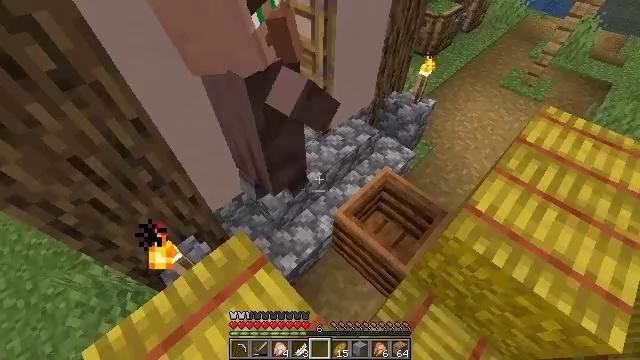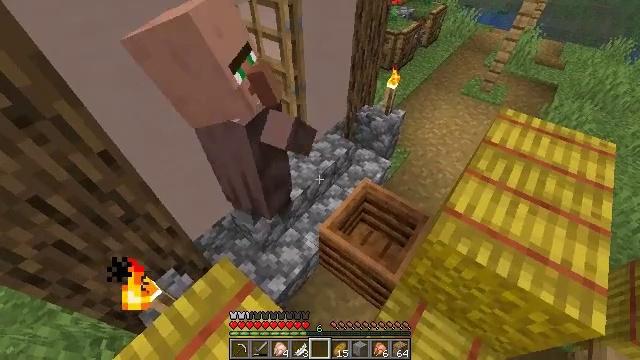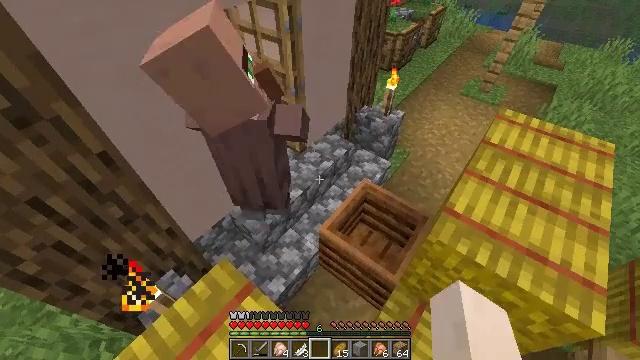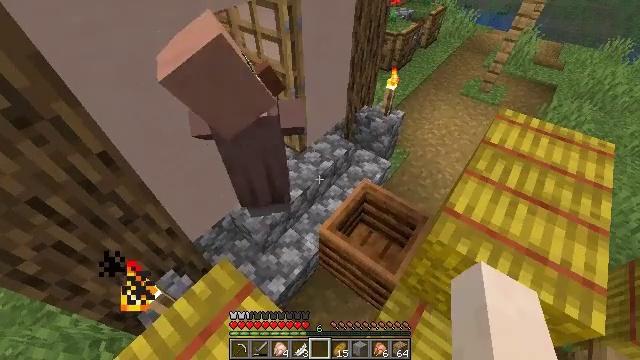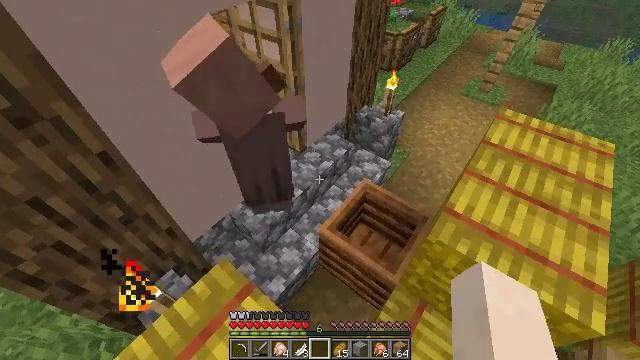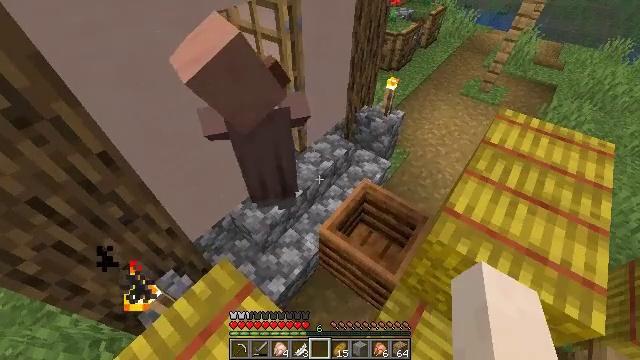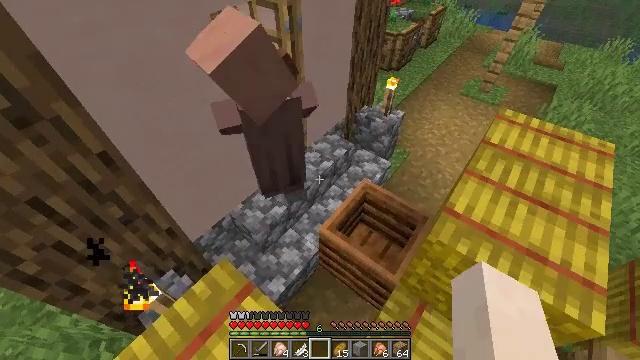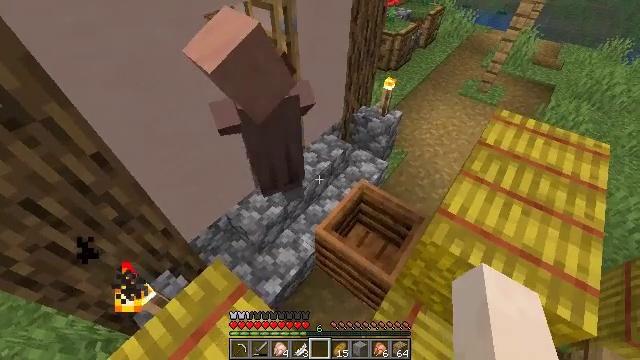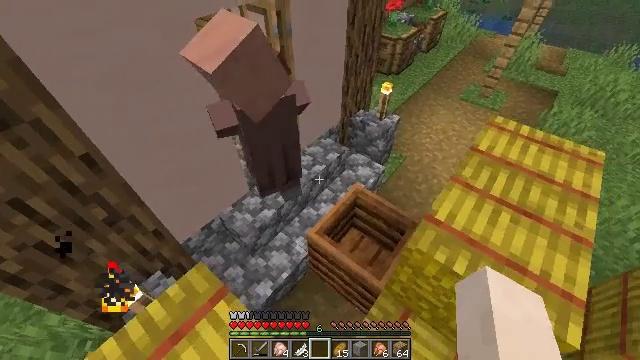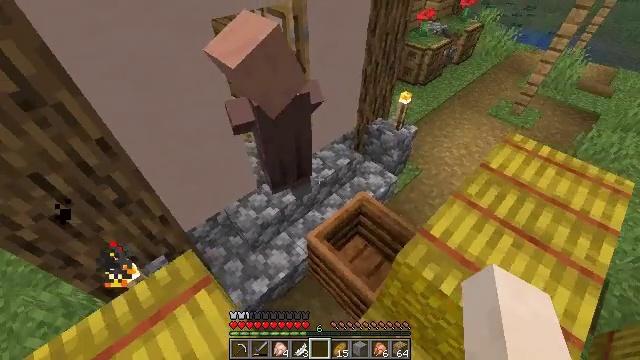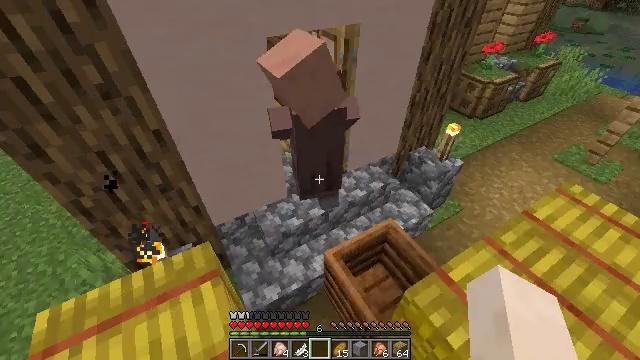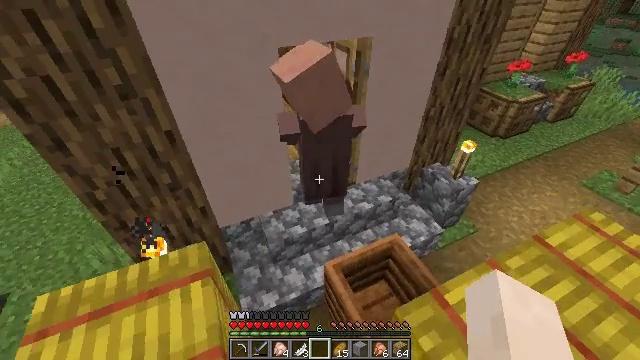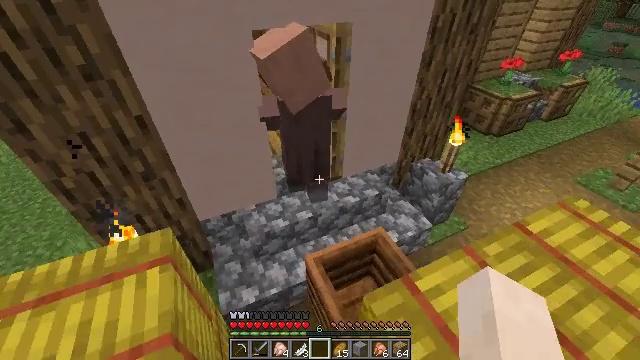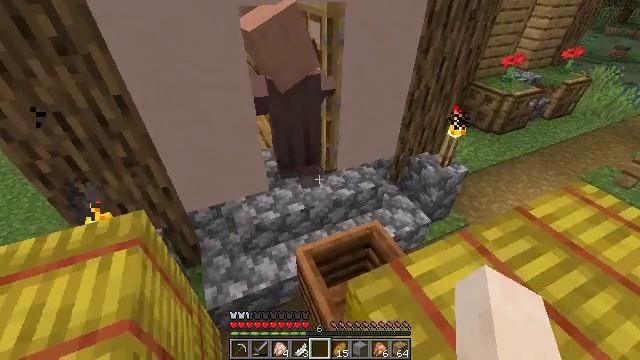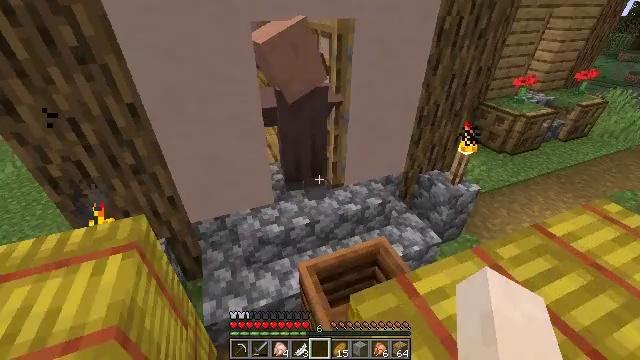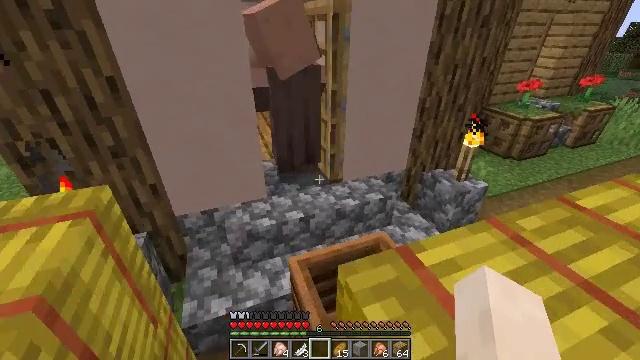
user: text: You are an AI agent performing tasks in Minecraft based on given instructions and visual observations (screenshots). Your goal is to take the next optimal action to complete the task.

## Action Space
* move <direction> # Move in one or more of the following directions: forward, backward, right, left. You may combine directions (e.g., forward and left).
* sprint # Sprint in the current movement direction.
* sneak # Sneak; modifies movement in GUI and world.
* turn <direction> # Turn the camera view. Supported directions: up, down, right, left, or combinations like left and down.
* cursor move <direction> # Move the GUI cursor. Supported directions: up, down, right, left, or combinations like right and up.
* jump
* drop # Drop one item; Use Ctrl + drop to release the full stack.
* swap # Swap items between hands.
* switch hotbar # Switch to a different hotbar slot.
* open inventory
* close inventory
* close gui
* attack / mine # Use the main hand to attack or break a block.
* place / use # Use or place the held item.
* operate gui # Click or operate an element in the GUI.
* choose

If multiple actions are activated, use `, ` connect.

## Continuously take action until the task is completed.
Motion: motion action
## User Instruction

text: Collect the brewing stand for reuse.
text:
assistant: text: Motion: turn right and up
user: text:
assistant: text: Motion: no_op
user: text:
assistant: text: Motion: no_op
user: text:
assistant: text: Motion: no_op
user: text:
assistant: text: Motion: no_op
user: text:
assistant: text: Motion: no_op
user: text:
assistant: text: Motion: move right
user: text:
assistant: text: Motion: move right, turn left
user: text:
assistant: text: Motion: move right, turn left and up
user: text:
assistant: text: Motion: move right, turn left and up
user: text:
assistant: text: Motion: move right, turn left and up
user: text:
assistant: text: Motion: no_op
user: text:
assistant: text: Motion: move forward
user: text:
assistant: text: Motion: move forward, turn left and up
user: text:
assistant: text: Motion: move forward, turn up
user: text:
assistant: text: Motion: move forward, turn up
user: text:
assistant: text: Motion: move forward, turn up
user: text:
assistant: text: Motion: move forward
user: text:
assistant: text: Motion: turn up
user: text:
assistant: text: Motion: no_op
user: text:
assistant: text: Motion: no_op
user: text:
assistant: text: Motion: no_op
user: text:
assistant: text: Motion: no_op
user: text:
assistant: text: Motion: no_op
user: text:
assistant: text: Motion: no_op
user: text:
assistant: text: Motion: no_op
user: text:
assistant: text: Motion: no_op
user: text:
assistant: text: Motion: turn up
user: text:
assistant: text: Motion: move forward
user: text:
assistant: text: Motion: move forward